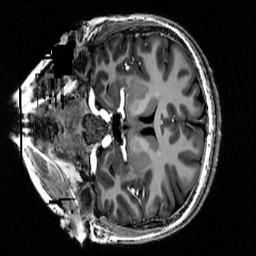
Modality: T1w
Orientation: coronal
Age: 20
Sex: female